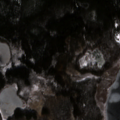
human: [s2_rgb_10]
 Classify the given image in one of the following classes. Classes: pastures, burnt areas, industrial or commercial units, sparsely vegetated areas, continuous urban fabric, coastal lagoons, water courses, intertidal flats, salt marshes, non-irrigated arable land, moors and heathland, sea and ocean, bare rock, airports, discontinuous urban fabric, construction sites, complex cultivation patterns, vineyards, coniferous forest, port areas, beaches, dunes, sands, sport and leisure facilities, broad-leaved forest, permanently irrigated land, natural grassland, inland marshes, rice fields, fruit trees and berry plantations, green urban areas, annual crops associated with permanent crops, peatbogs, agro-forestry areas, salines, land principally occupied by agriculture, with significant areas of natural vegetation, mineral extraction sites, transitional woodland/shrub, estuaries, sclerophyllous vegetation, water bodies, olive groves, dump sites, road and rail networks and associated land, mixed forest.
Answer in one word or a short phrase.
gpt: land principally occupied by agriculture, with significant areas of natural vegetation, coniferous forest, mixed forest, transitional woodland/shrub, water bodies